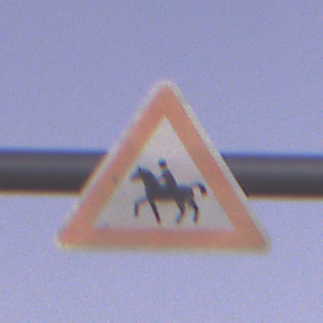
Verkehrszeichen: ReiterRechts
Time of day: Dawn
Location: Outdoor (RoadRail)
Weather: Clear
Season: NotSpecified
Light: Natural